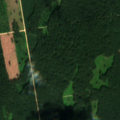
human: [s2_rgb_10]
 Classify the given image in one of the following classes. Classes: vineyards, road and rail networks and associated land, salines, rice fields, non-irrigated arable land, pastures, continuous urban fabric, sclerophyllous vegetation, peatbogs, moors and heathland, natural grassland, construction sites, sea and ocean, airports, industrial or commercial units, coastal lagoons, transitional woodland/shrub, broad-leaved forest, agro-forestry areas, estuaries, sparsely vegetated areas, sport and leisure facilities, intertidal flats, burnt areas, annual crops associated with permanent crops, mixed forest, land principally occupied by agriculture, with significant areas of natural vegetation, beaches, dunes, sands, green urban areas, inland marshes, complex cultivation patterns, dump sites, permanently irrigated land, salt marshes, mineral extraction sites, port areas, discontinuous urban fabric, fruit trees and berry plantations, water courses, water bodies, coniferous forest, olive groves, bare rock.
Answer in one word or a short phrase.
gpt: coniferous forest, transitional woodland/shrub